Interaction volume radius: 10 \u00c5
Interaction volume height: 10 \u00c5
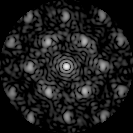
Disorder parameter: 0.3752